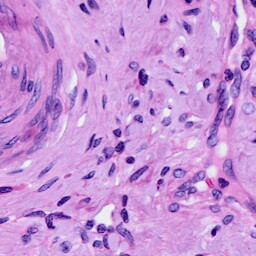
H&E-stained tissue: Cervix